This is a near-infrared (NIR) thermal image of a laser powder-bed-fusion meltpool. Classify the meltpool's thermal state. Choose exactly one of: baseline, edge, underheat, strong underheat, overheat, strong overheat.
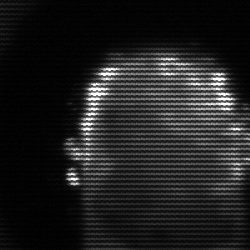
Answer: baseline